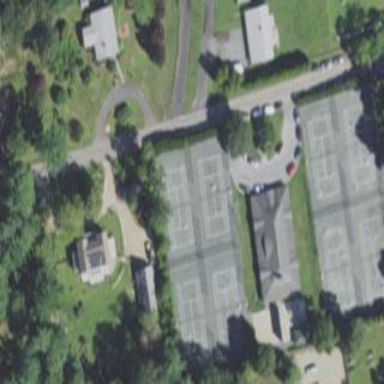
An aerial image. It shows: Tennis court on the leisure land pitch.